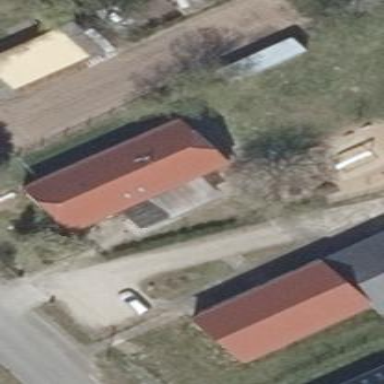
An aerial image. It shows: Kindergarten building.